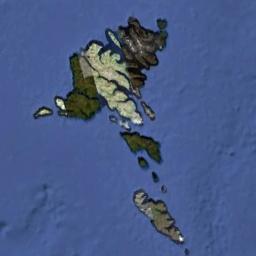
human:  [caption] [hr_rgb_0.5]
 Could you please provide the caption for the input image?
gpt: The irregularly shaped island is surrounded by blue sea water, And the island has a green and yellow-brown intersecting color .

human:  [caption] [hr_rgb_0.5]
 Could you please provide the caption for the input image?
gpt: The archipelago with some islands of different sizes is surrounded by light blue waters .

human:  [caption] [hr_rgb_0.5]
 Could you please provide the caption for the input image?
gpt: There are many islands of different shapes and sizes .

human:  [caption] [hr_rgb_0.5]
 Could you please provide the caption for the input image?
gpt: There is much vegetation on the island .

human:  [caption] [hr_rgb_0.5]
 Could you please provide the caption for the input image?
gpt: There are group of brown islands on a blue sea .